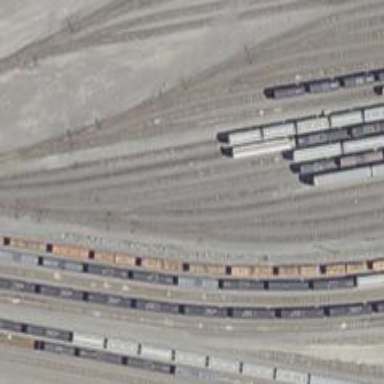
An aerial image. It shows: Railway yard in service.